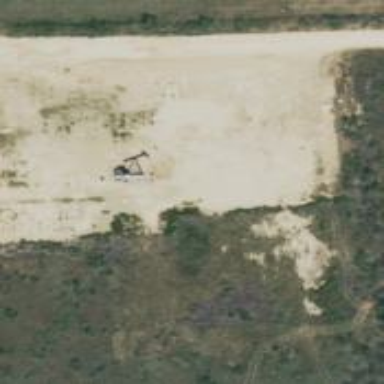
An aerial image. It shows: Petroleum well that is man-made.